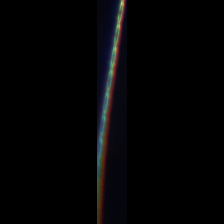
Taxon: Psuedo-nitzschia
Group: Diatoms